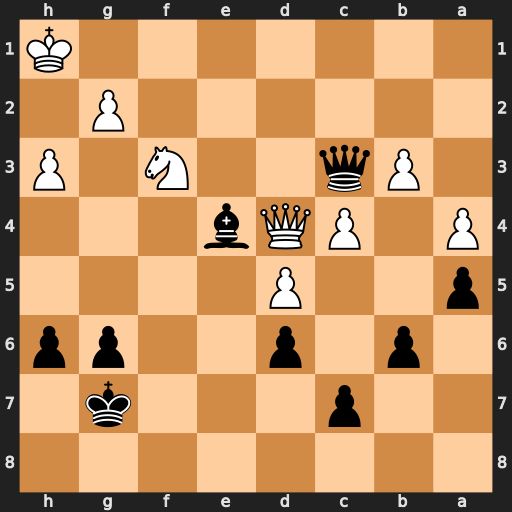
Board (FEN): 8/2p3k1/1p1p2pp/p2P4/P1PQb3/1Pq2N1P/6P1/7K
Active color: b
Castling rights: -
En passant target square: -
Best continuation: Qxd4 Nxd4 Kf6 Kg1 Ke5 Nc6+ Kf4